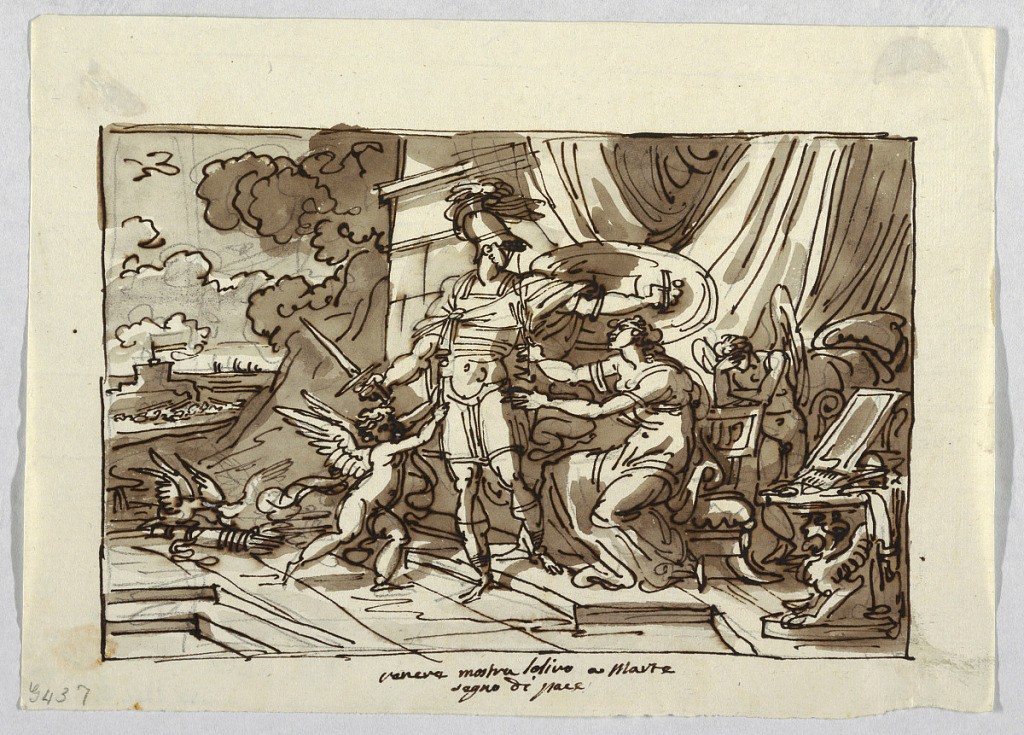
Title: Drawing
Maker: Felice Giani, Italian, 1758–1823
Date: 1790-1795
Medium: Black chalk, pen, brown ink. Dark brown water-color wash. Paper.
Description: Venus is seated upon a chair and holds an olive bough toward Mars who, in armor and with drawn sword, is about to depart, Cupid, too, tries to hold him back. Another Cupid leans sorrowfully upon the back of a chair. The quiver of Cupid and two doves are shown at left, where a fortress and a battle are shown in the distance.